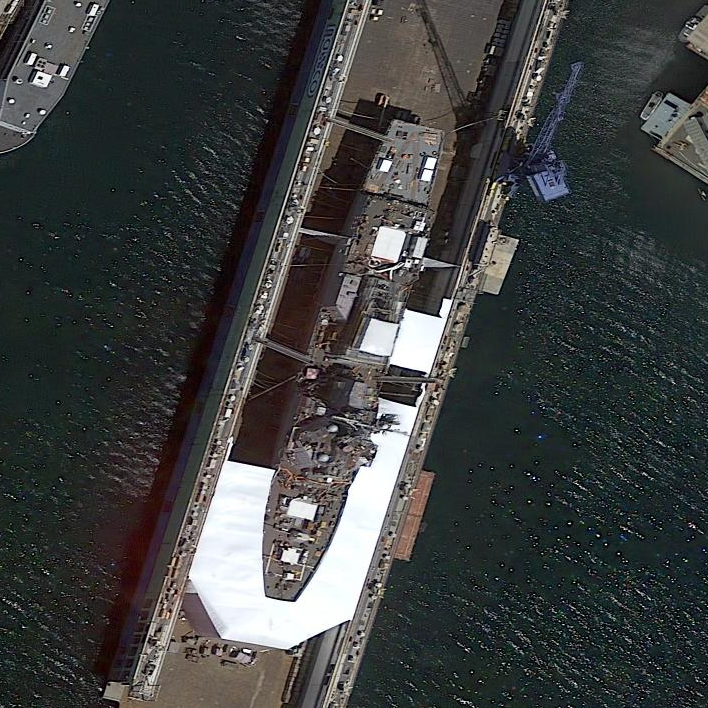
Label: destroyer